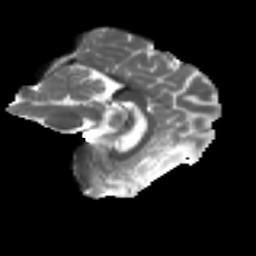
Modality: T2w
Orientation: sagittal
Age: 50
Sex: female
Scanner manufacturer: ge
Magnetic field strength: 3 T
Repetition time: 7.8 s
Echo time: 0.0606 s